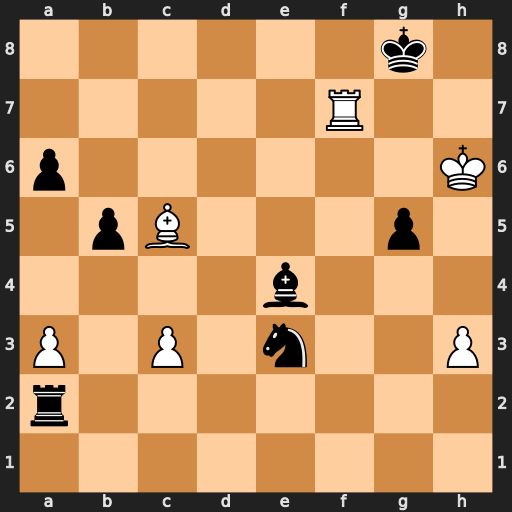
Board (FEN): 6k1/5R2/p6K/1pB3p1/4b3/P1P1n2P/r7/8
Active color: w
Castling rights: -
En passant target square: -
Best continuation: Rf8#